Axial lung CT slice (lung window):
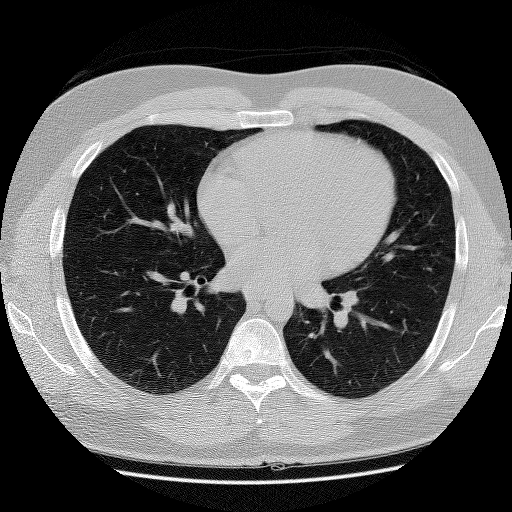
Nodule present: no